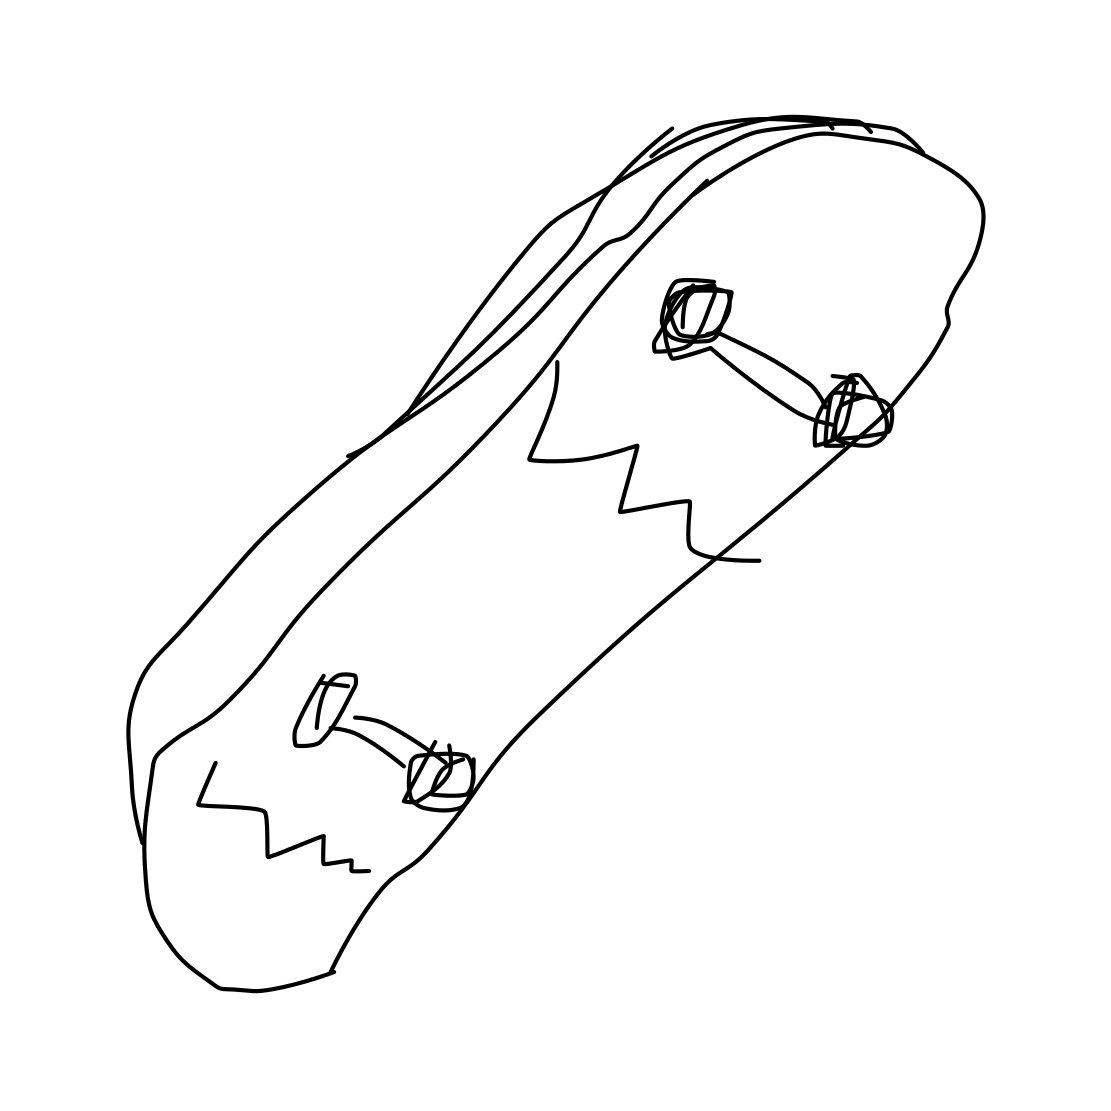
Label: skateboard